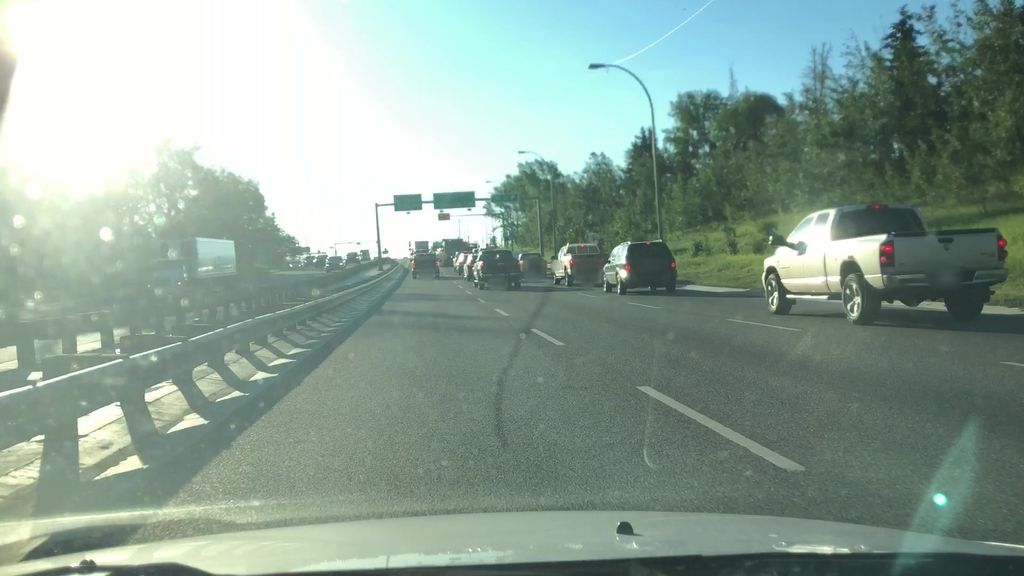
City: edmonton